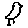
Label: bird